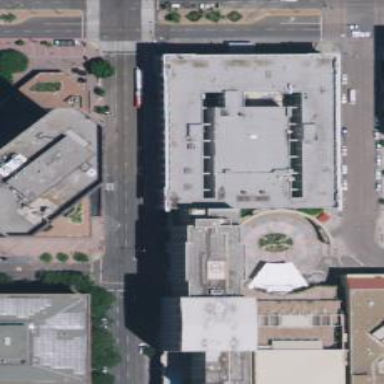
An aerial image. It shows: Office building.